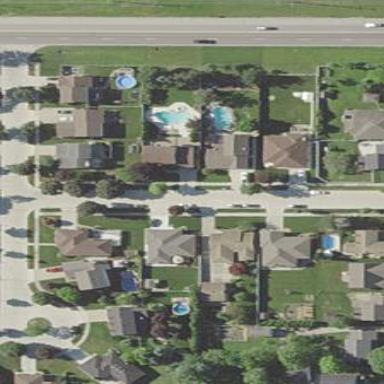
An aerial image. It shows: This residential area consists of single-family homes.